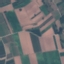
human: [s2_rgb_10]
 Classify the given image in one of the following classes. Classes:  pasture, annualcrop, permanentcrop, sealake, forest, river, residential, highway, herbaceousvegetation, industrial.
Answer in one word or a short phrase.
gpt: PermanentCrop